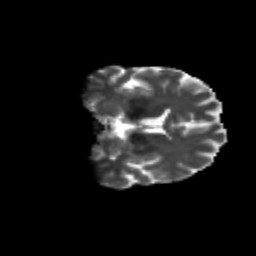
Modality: T2w
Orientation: coronal
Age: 49
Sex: female
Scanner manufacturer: siemens
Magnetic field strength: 3 T
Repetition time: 4.71 s
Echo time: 0.0906 s